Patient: sex M, age 36
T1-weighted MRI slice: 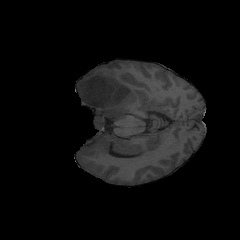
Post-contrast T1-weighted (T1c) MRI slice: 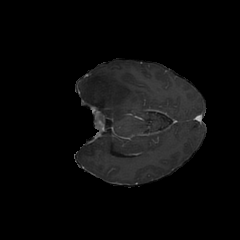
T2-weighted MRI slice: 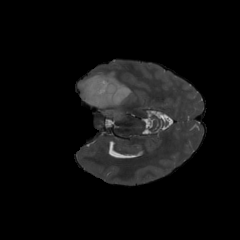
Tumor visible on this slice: yes
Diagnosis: Glioblastoma, IDH-wildtype
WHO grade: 4